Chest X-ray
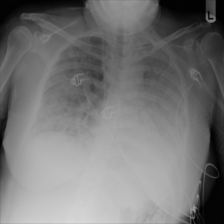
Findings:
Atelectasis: negative
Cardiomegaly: negative
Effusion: negative
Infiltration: negative
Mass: negative
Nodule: negative
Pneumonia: negative
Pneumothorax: negative
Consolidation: negative
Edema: negative
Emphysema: negative
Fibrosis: negative
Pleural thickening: negative
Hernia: negative